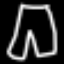
Label: pants